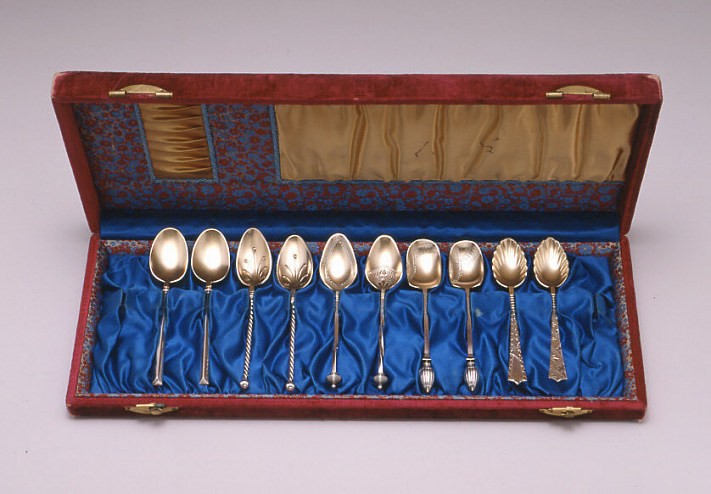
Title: Case for Set of Ten Gilt Demitasse Spoons
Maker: Gorham Manufacturing Company, Providence, Rhode Island, USA, founded 1818
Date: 1880
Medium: velvet, brocade, satin, wood, metal
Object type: case
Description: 1986-113-10: Oval bowl. Matte gilded obverse and reverse. Edge ...;     1986-113-11: Oval bowl. Matte gilded obverse and reverse. Edge ...;     1986-113-12: Rectangular box with maroon velvet on top and side...;     1986-113-2/12: Bowl of spoon elongated oval, gilded, with band of...;     1986-113-2: Bowl of spoon elongated oval, gilded, with band of...;     1986-113-3: Oval bowl, plain, gilded and undecorated. Stem of ...;     1986-113-4: Oval bowl, plain, gilded and undecorated. Stem of ...;     1986-113-5: Pointed oval bowl, matte gilded. Repousse anthemio...;     1986-113-6: Pointed oval bowl, matte gilded. Repousse anthemio...;     1986-113-7: Pointed oval bowl, matte gilded obverse and revers...;     1986-113-8: Square, spade-shaped bowl. Matte gilded obverse an...;     1986-113-9: Square, spade-shaped bowl. Matte gilded obverse an...